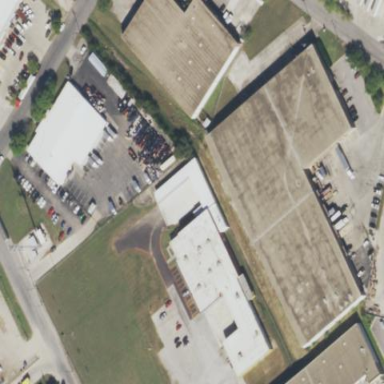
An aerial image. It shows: Warehouse.